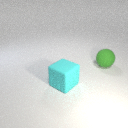
large cyan rubber cube in front of large green rubber sphere